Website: lowes
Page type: customer-info-address
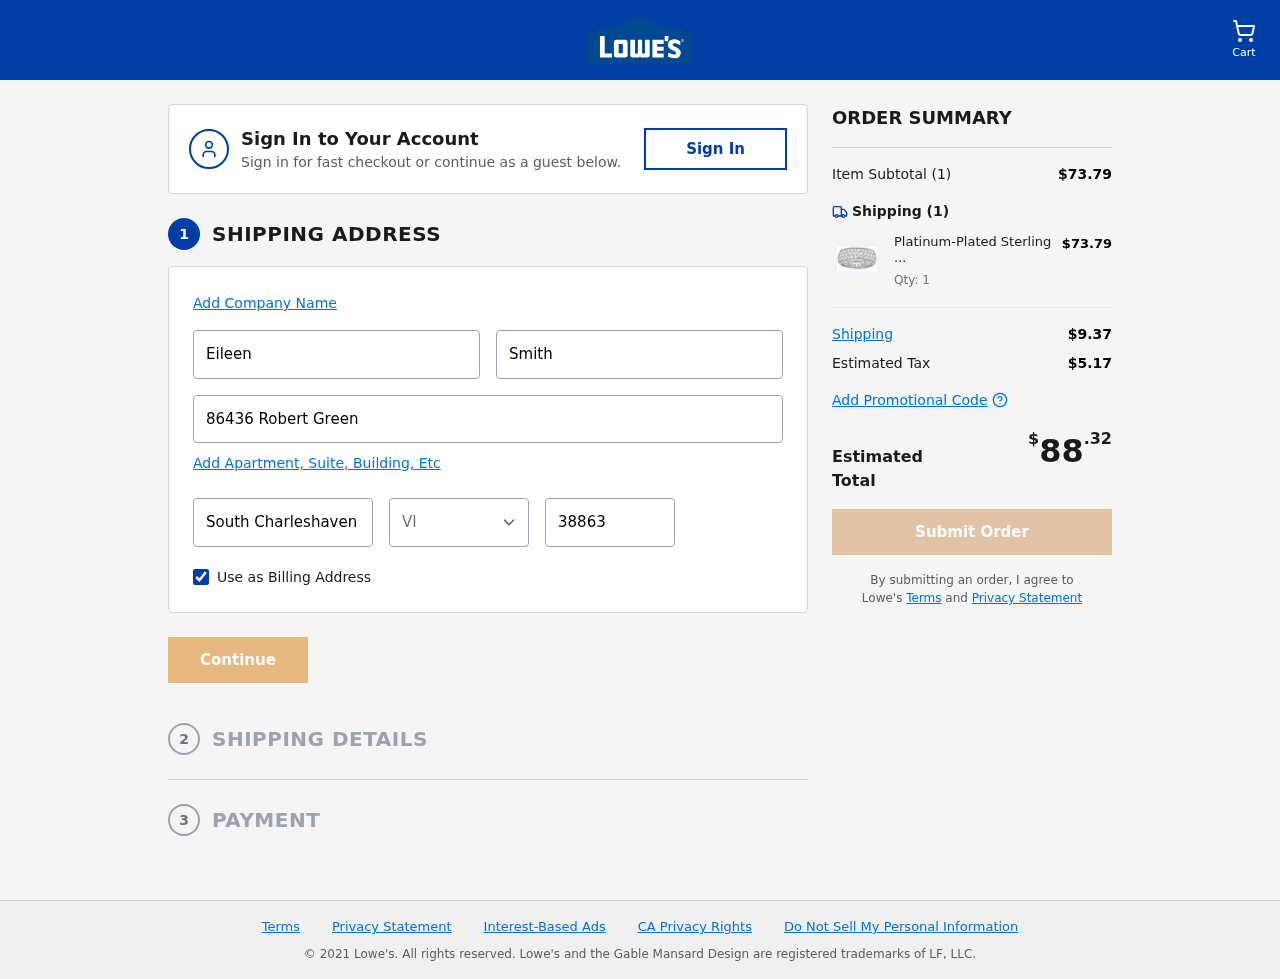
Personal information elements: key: PII_CITY
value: South Charleshaven
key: PII_FIRSTNAME
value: Eileen
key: PII_LASTNAME
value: Smith
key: PII_POSTCODE
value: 38863
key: PII_STATE_ABBR
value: VI
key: PII_STREET
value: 86436 Robert Green
Product elements: key: PRODUCT1_NAME
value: Platinum-Plated Sterling Silver Swarovski Zirconia Three-Row Pave Round Cut Ring, Size 6
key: PRODUCT1_PRICE
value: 73.79
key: PRODUCT1_QUANTITY
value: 1
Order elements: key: ORDER_NUM_ITEMS
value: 1
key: ORDER_SUBTOTAL
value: $73.79
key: ORDER_NUM_ITEMS2
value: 1
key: ORDER_SHIPPING_COST
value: $9.37
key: ORDER_TAX
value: $5.17
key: ORDER_TOTAL
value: $88.32